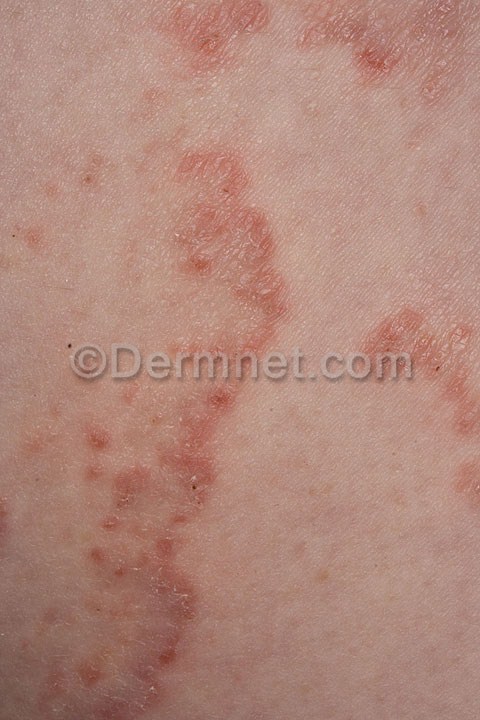
Disease: Tinea Ringworm Candidiasis and other Fungal Infections